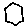
Label: hexagon